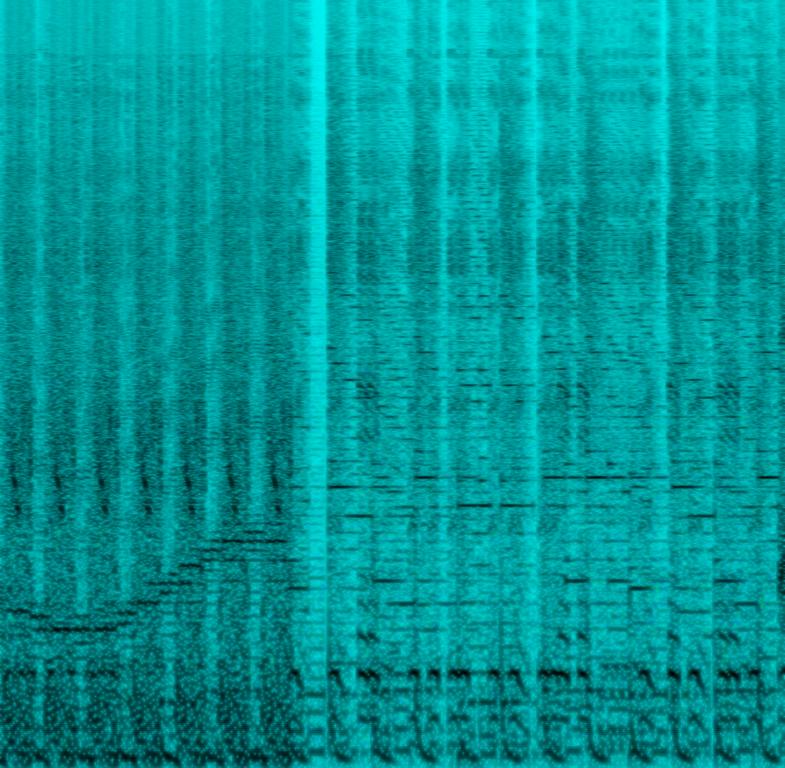
This low quality recording features an electropop song. At the beginning, there is a shooting sound. This is followed by cartoon voices. A fast paced vocal chop sequence is used for the main voice. Toward the end, another quirky voice joins in with another vocal chop sequence. This is accompanied by programmed percussion playing an electropop beat. A synth plays a repetitive lick. The bass follows the root notes of the chords. This song can be played at a club.